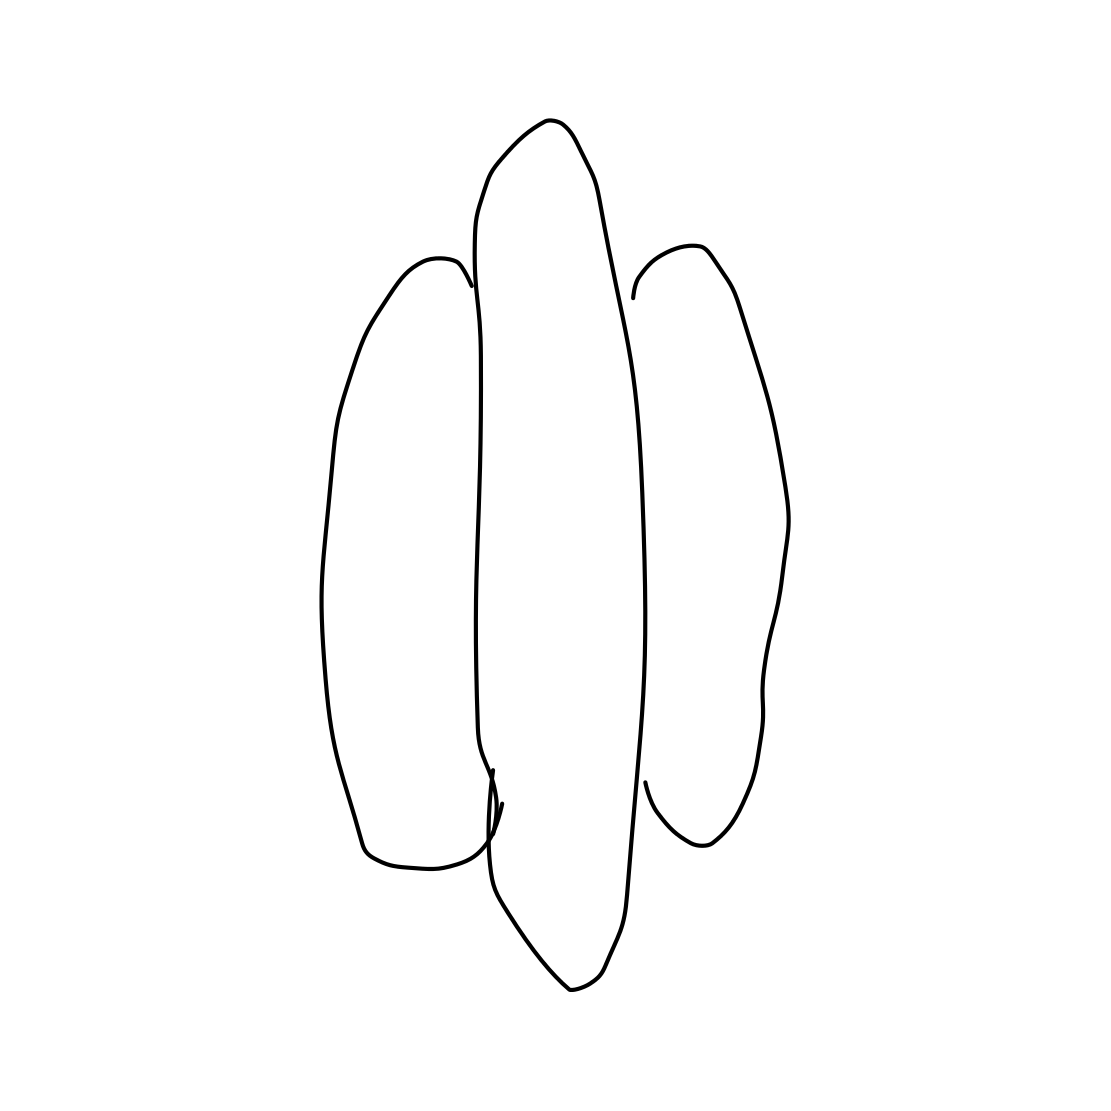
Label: hot-dog